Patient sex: M
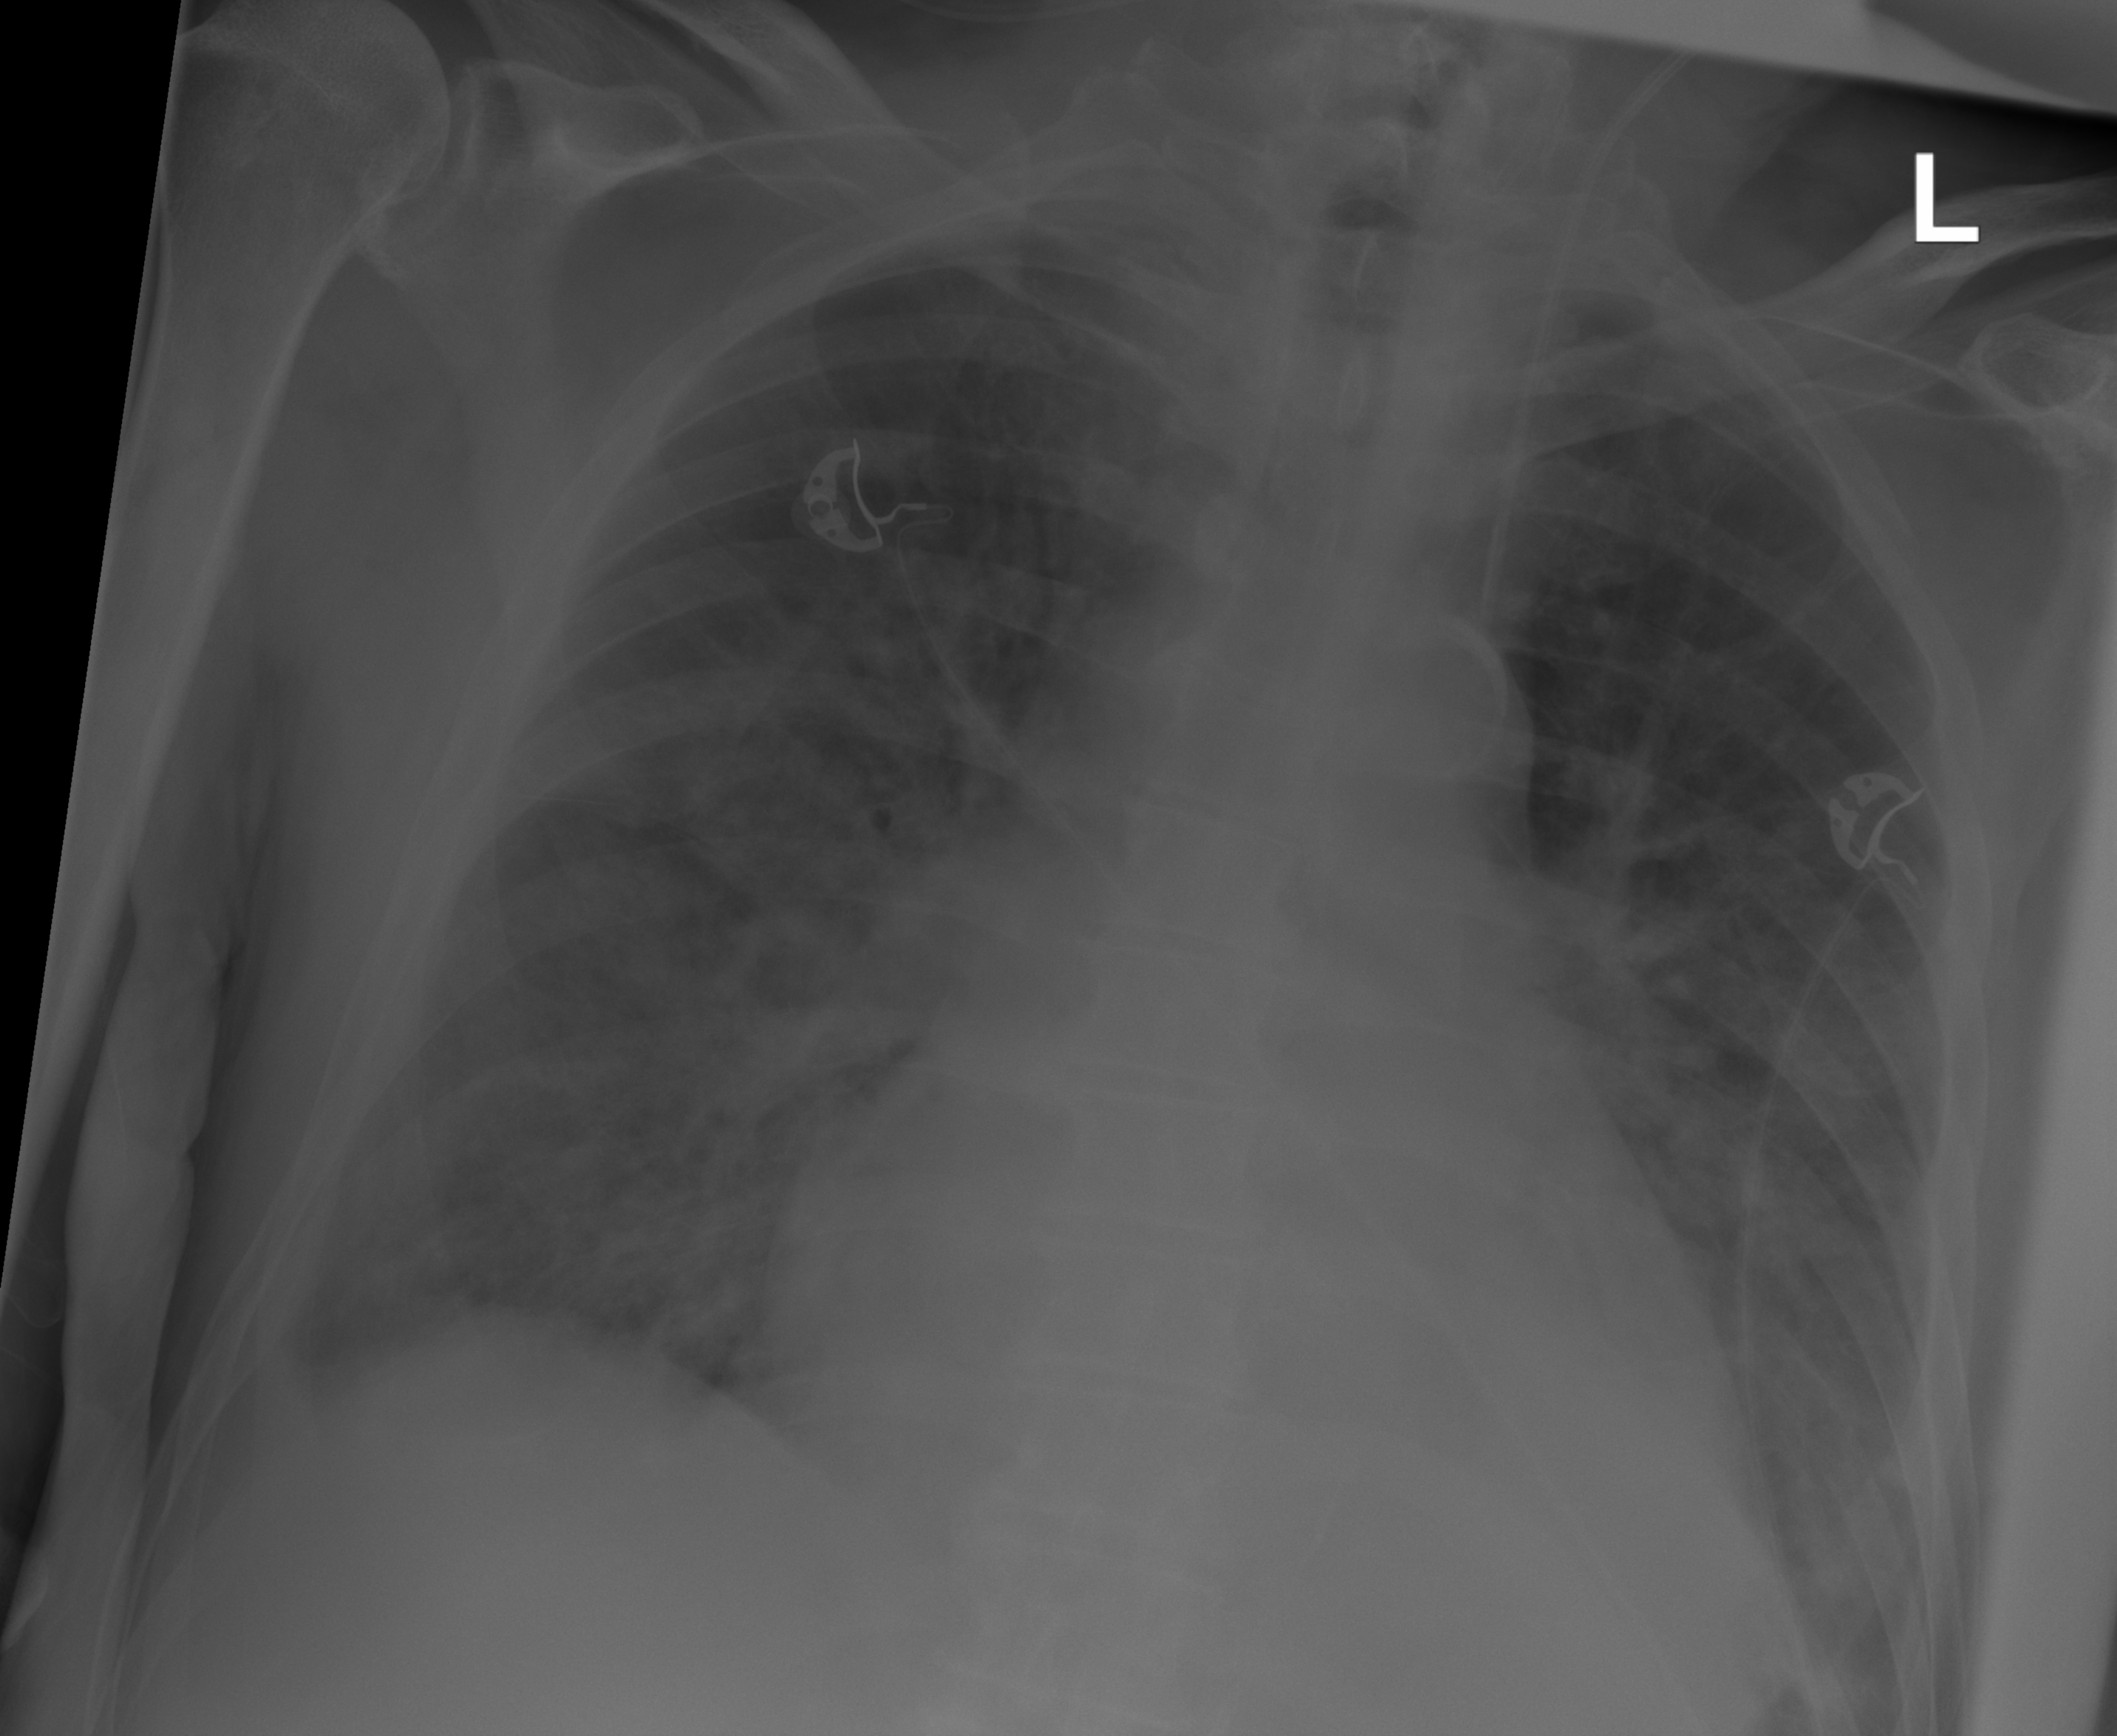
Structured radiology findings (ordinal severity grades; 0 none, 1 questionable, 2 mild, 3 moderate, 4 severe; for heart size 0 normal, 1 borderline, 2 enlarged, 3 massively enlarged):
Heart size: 2
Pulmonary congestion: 2
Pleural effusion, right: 2
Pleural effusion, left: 2
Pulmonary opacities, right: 2
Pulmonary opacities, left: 2
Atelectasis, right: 2
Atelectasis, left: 2